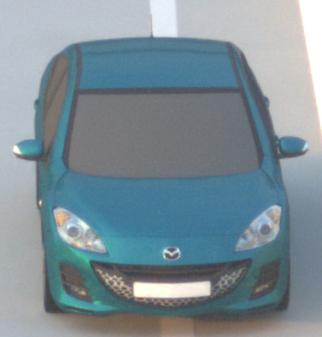
Make: Mazda
Model: 3 1.6
Detailed model: 3 (BL)
Model produced from: 2009/05
Model produced until: 2010/12
Doors: 5
Color: blue
Road condition: dry road
Daytime: sunrise or sunset
Contrast: medium contrast